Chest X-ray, PA view. Patient: 43 years old, sex M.
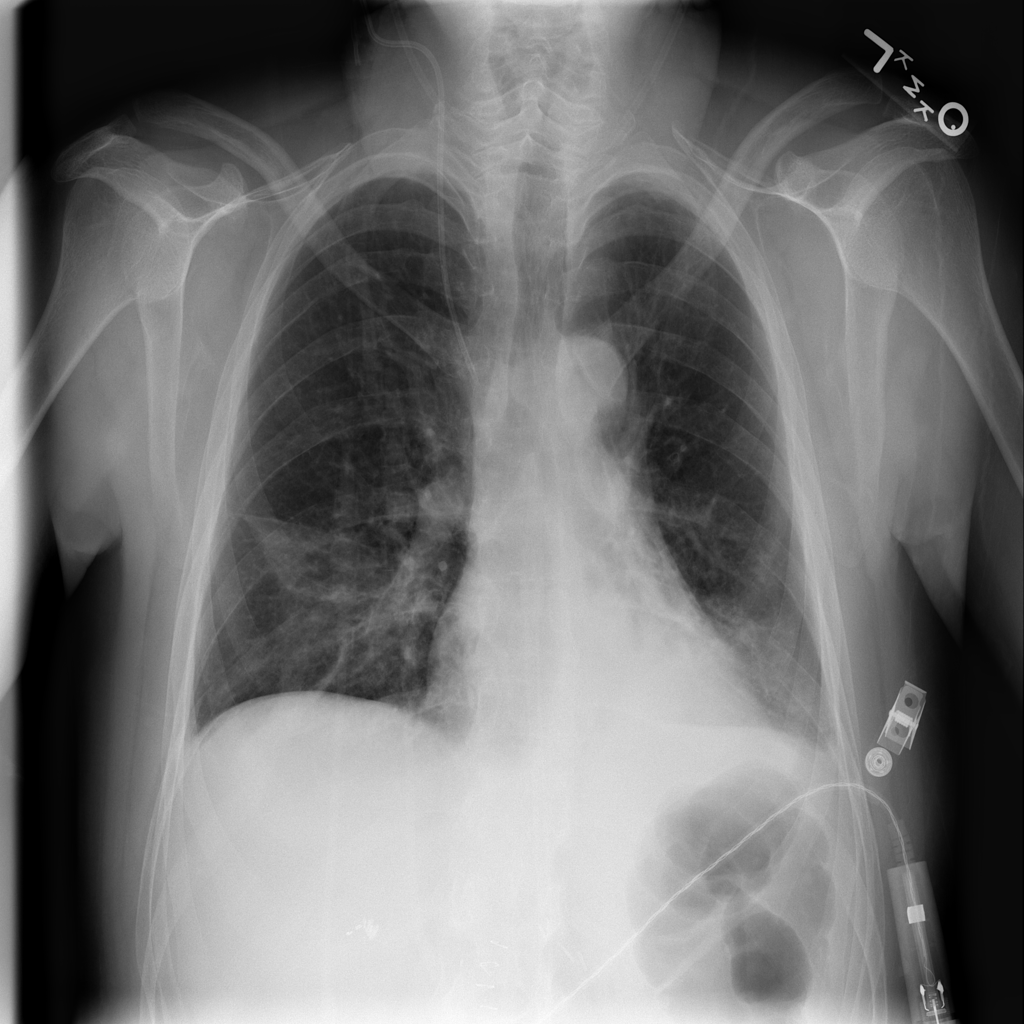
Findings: Atelectasis, Consolidation